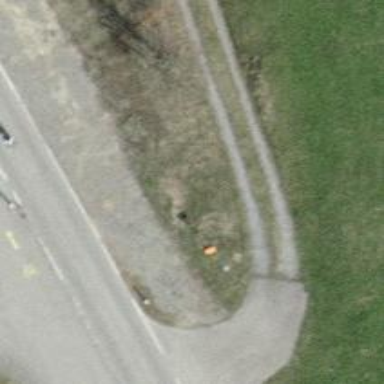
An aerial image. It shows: Orange aerial marker.